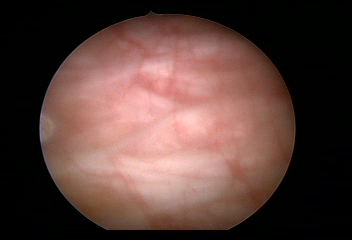
Modality: WLC
Class: Normal mucosa
Bladder cancer association: No